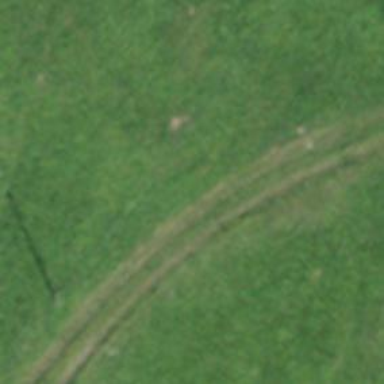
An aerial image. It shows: Track with grade 4 track type.